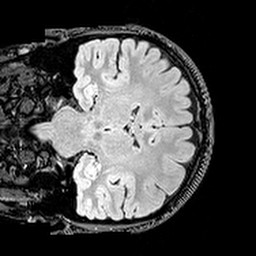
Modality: T2w
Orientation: coronal
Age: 25
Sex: female
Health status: healthy
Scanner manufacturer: siemens
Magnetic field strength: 3 T
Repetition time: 5 s
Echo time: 0.396 s